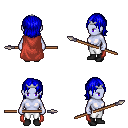
a pixel art fantasy rpg character, female body template, dark elf, purple skin, maroon cape, white pants, blue long bangs hairstyle, silver tiara, black shoes, spear, four views (front, back, left, right), 2x2 character sprite sheet, small pixel art, hard edges, no anti-aliasing